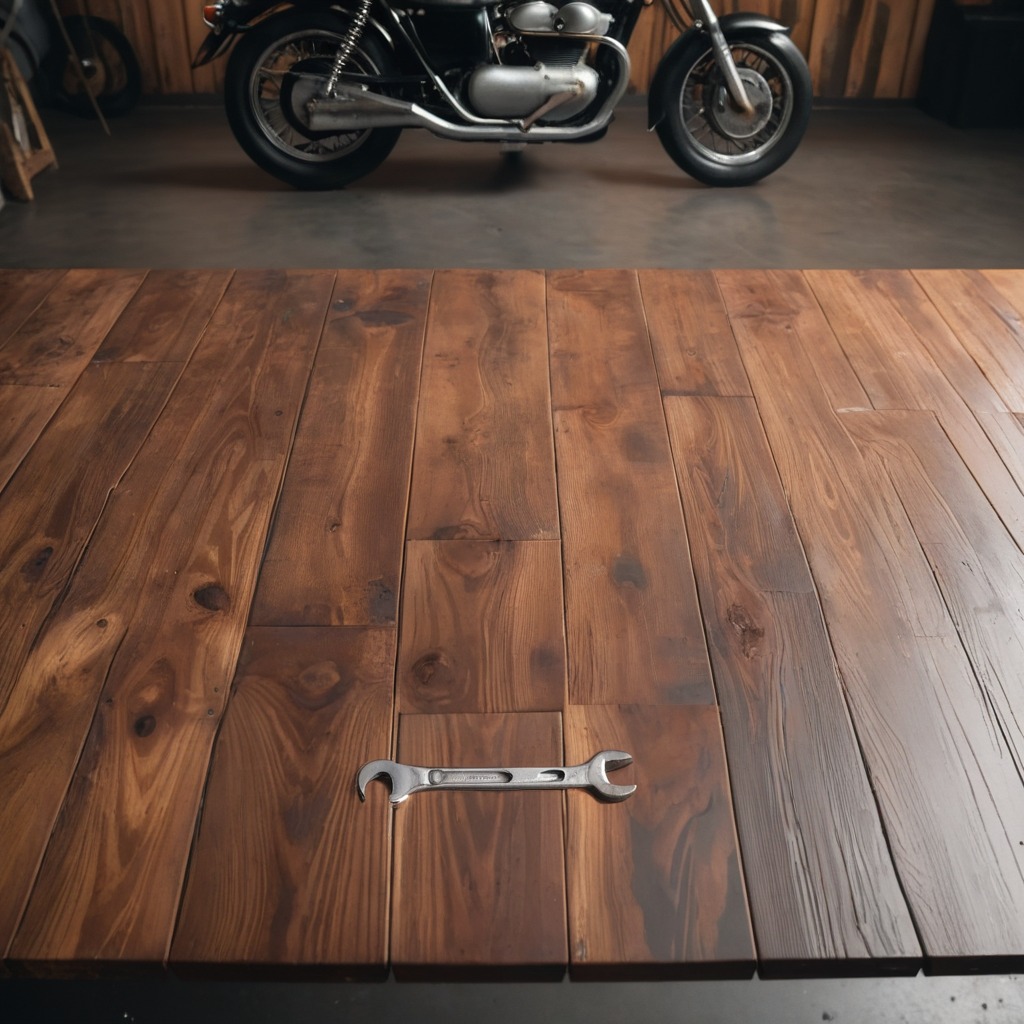
An wrench is lying on the wooden table in the vintage motorcycle garage.